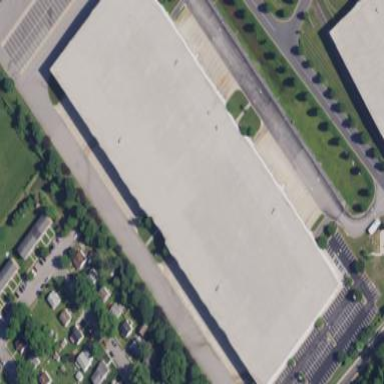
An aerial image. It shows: Warehouse building.